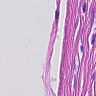
Metastatic tissue present: no